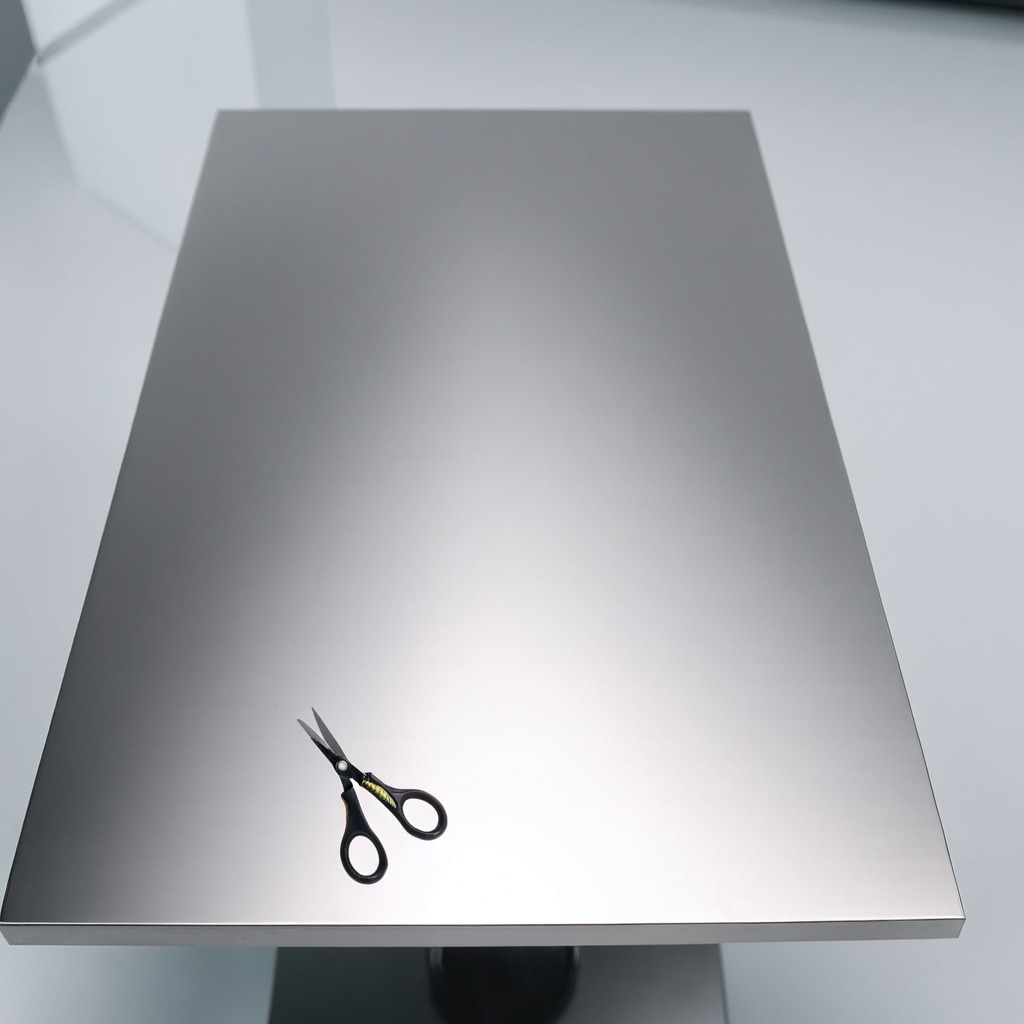
A scissor is lying on the stainless steel table.